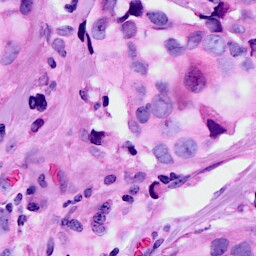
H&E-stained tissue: Breast